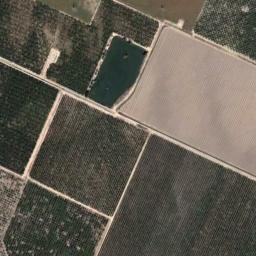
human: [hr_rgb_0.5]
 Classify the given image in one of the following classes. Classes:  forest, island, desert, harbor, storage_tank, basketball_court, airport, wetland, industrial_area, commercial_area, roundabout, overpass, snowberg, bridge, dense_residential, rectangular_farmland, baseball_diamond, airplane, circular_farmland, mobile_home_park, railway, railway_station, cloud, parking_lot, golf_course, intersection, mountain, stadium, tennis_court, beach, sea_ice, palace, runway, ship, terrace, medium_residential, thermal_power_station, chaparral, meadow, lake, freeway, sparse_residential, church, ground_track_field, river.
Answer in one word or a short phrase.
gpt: rectangular_farmland